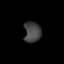
Tissue: skin
Cell type: Epithelial cells
Senescence score: 0.2613
Nuclear area (px): 334
Mean DAPI intensity: 69.144